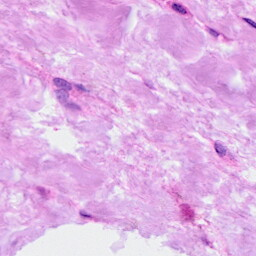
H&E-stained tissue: Breast